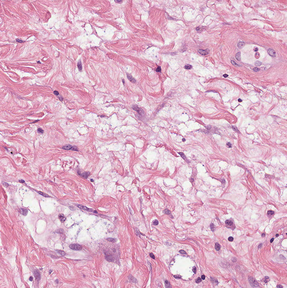
Tumor epithelial tissue: no
Tumor-associated stroma tissue: yes
Normal tissue: no